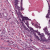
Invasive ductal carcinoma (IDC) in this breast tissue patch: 1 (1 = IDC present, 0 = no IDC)